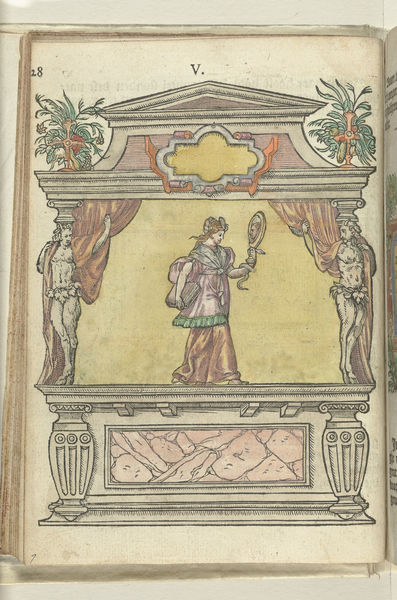
Titel: Toneel met personificatie van de Waarheid
Künstler: Antoni van Leest
Standort: Amsterdam
Institution: Rijksmuseum
Schlagwörter: homme, vert, femme, colonne, miroir, illustration, dessin, fronton, rose, arbuste, statue, théâtre, scène, mirroir